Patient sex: M
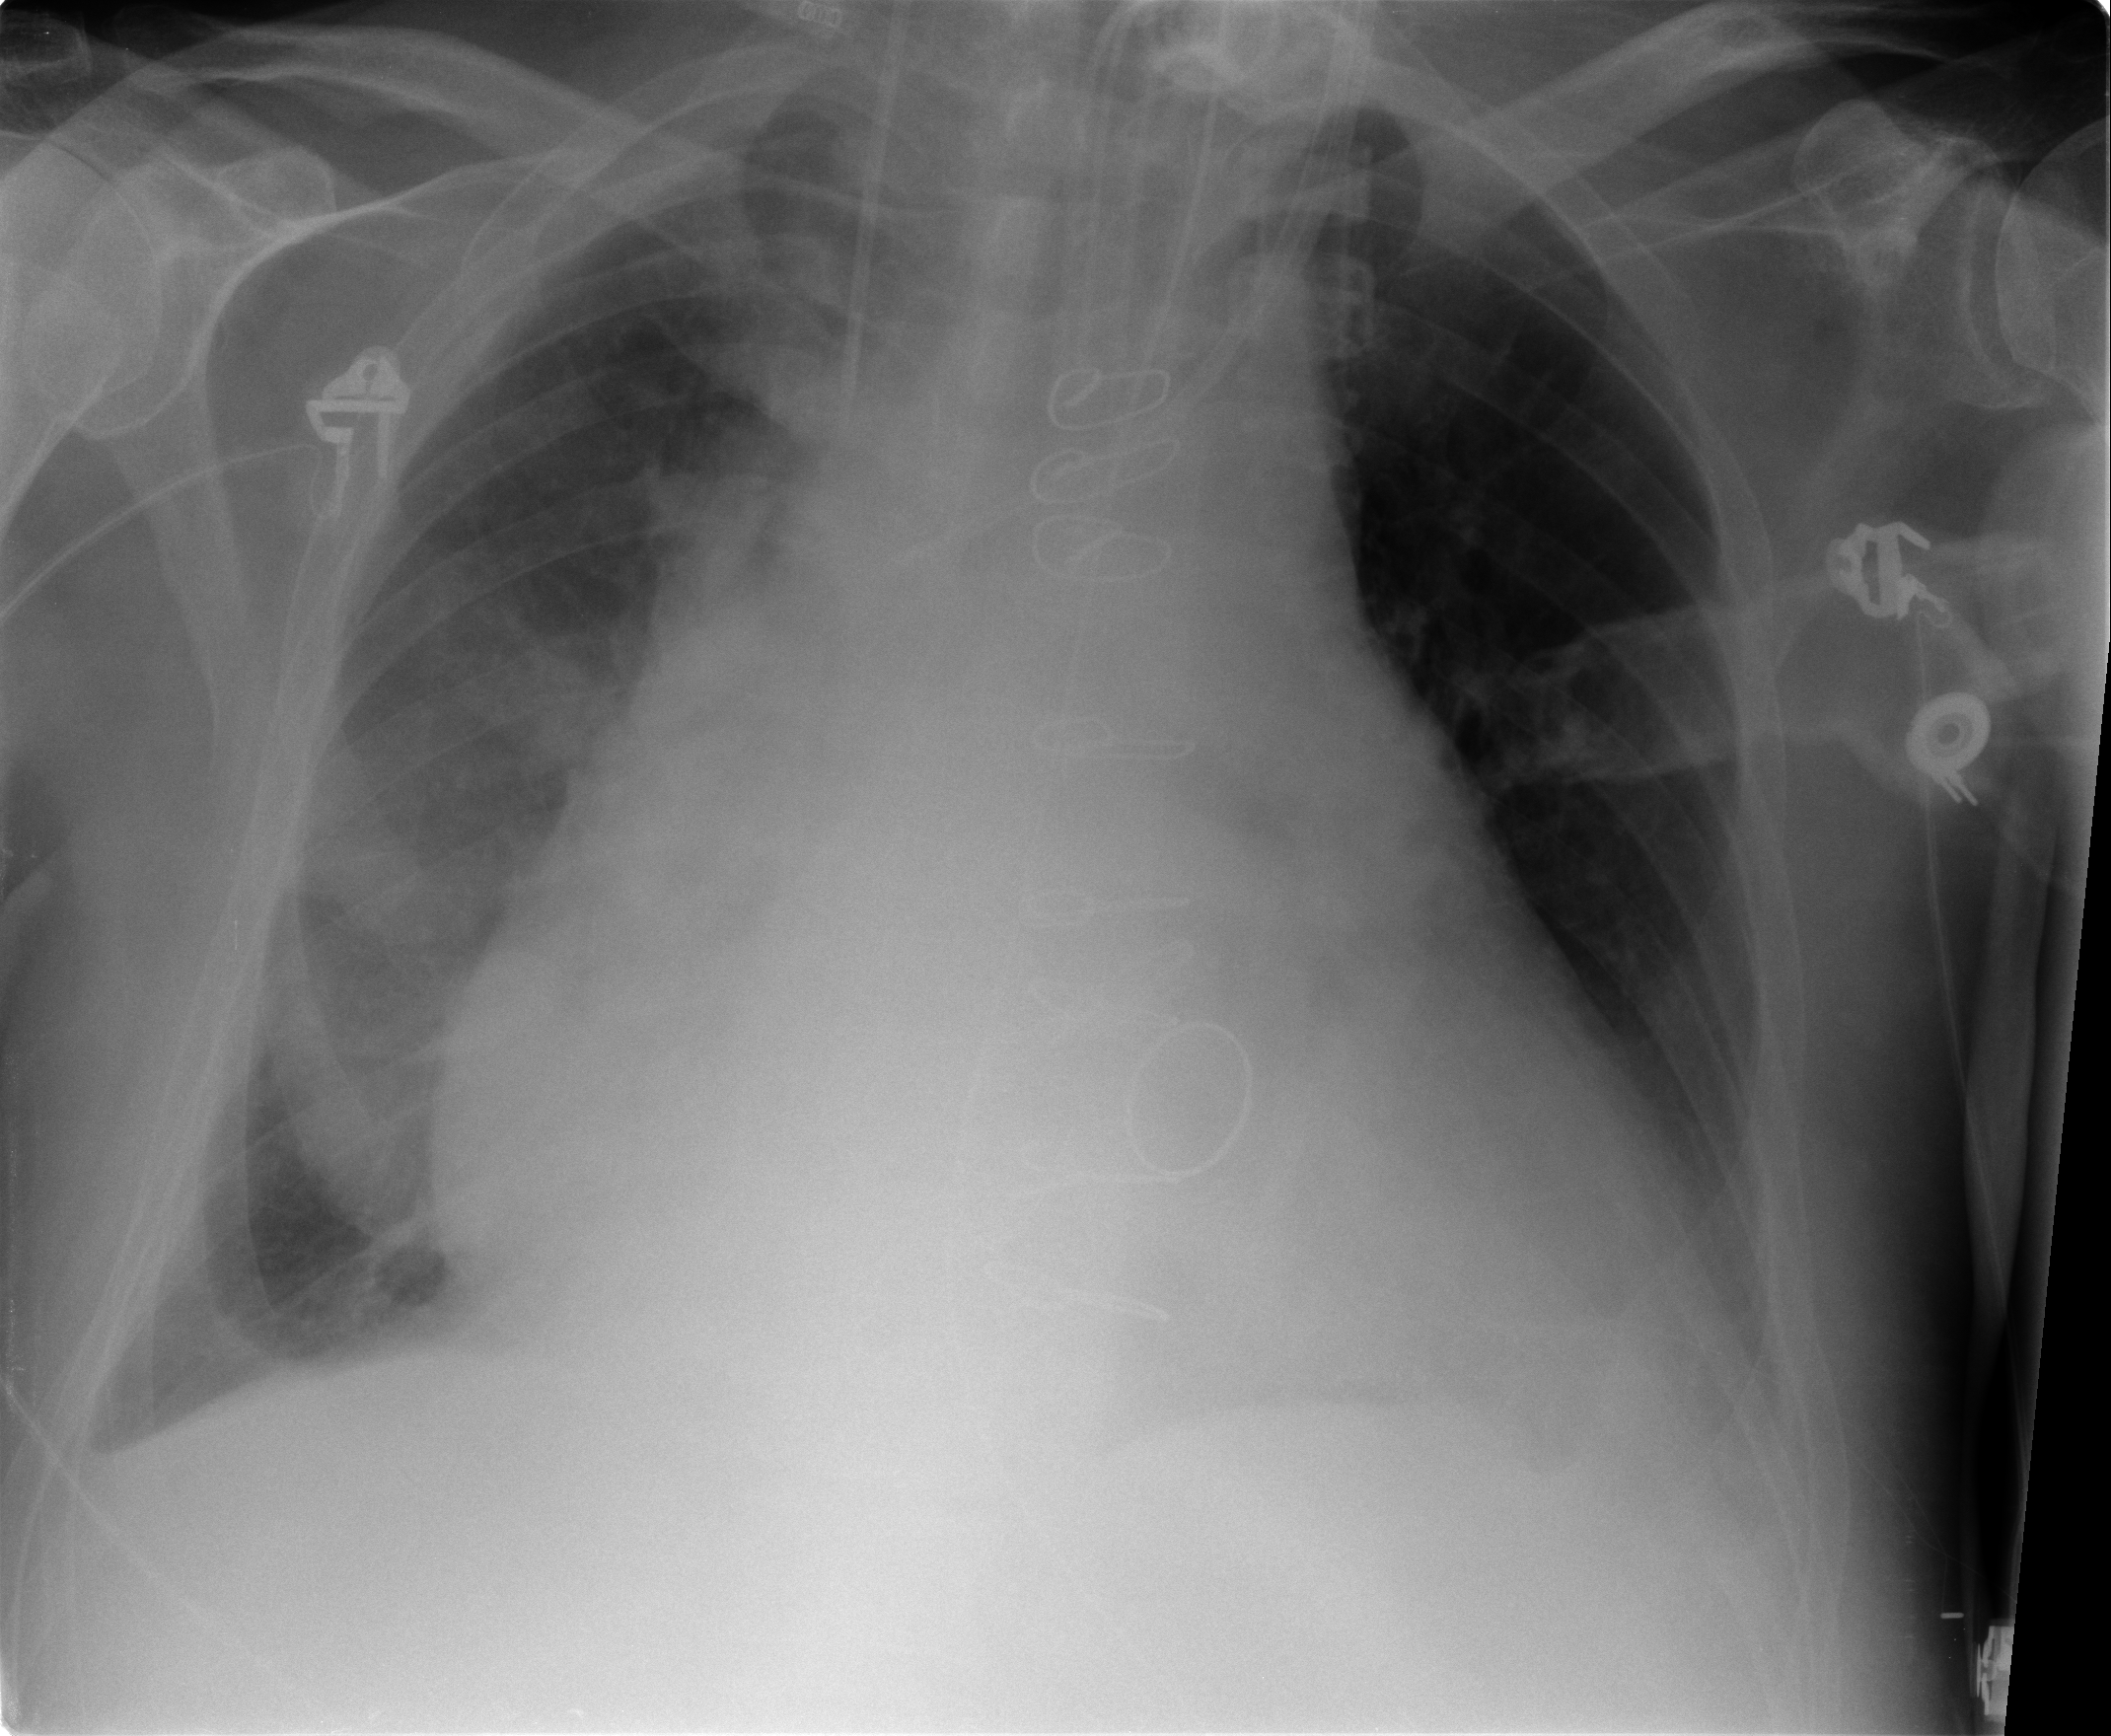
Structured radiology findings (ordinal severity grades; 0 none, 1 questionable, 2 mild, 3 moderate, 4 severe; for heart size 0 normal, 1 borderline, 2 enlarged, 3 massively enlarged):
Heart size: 3
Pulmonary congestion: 2
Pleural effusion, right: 2
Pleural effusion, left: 2
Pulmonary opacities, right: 2
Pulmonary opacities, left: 0
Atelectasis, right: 2
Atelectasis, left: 1